Aerial crown-view tile of a tropical tree (Barro Colorado Island, Panama), acquired 20240918:
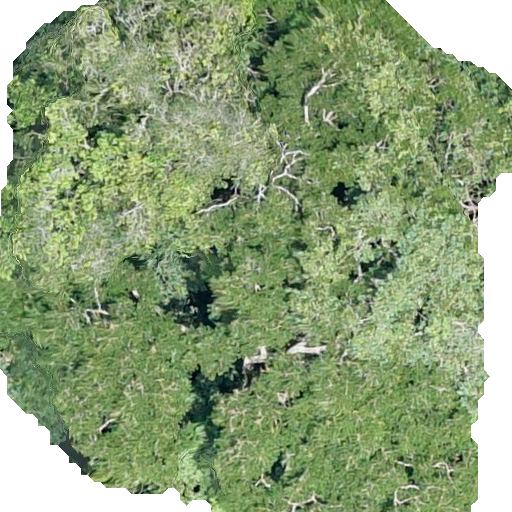
Species: Hymenaea courbaril
GBIF accepted scientific name: Hymenaea courbaril
Crown area: 393.84 m²